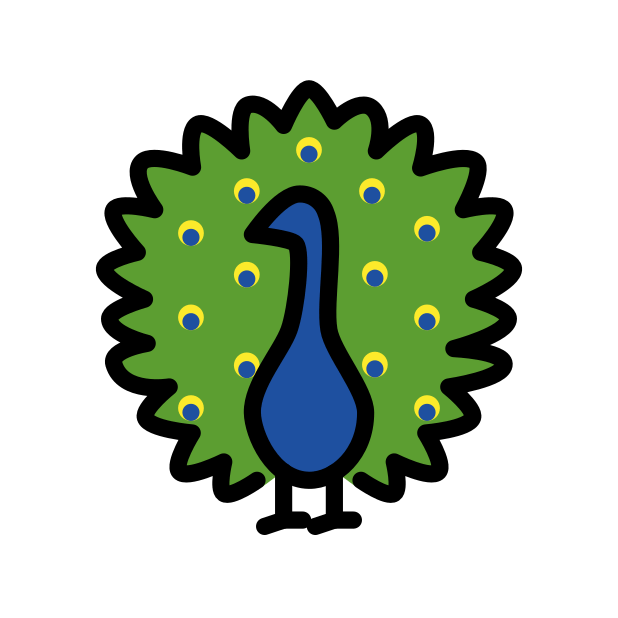
peacock